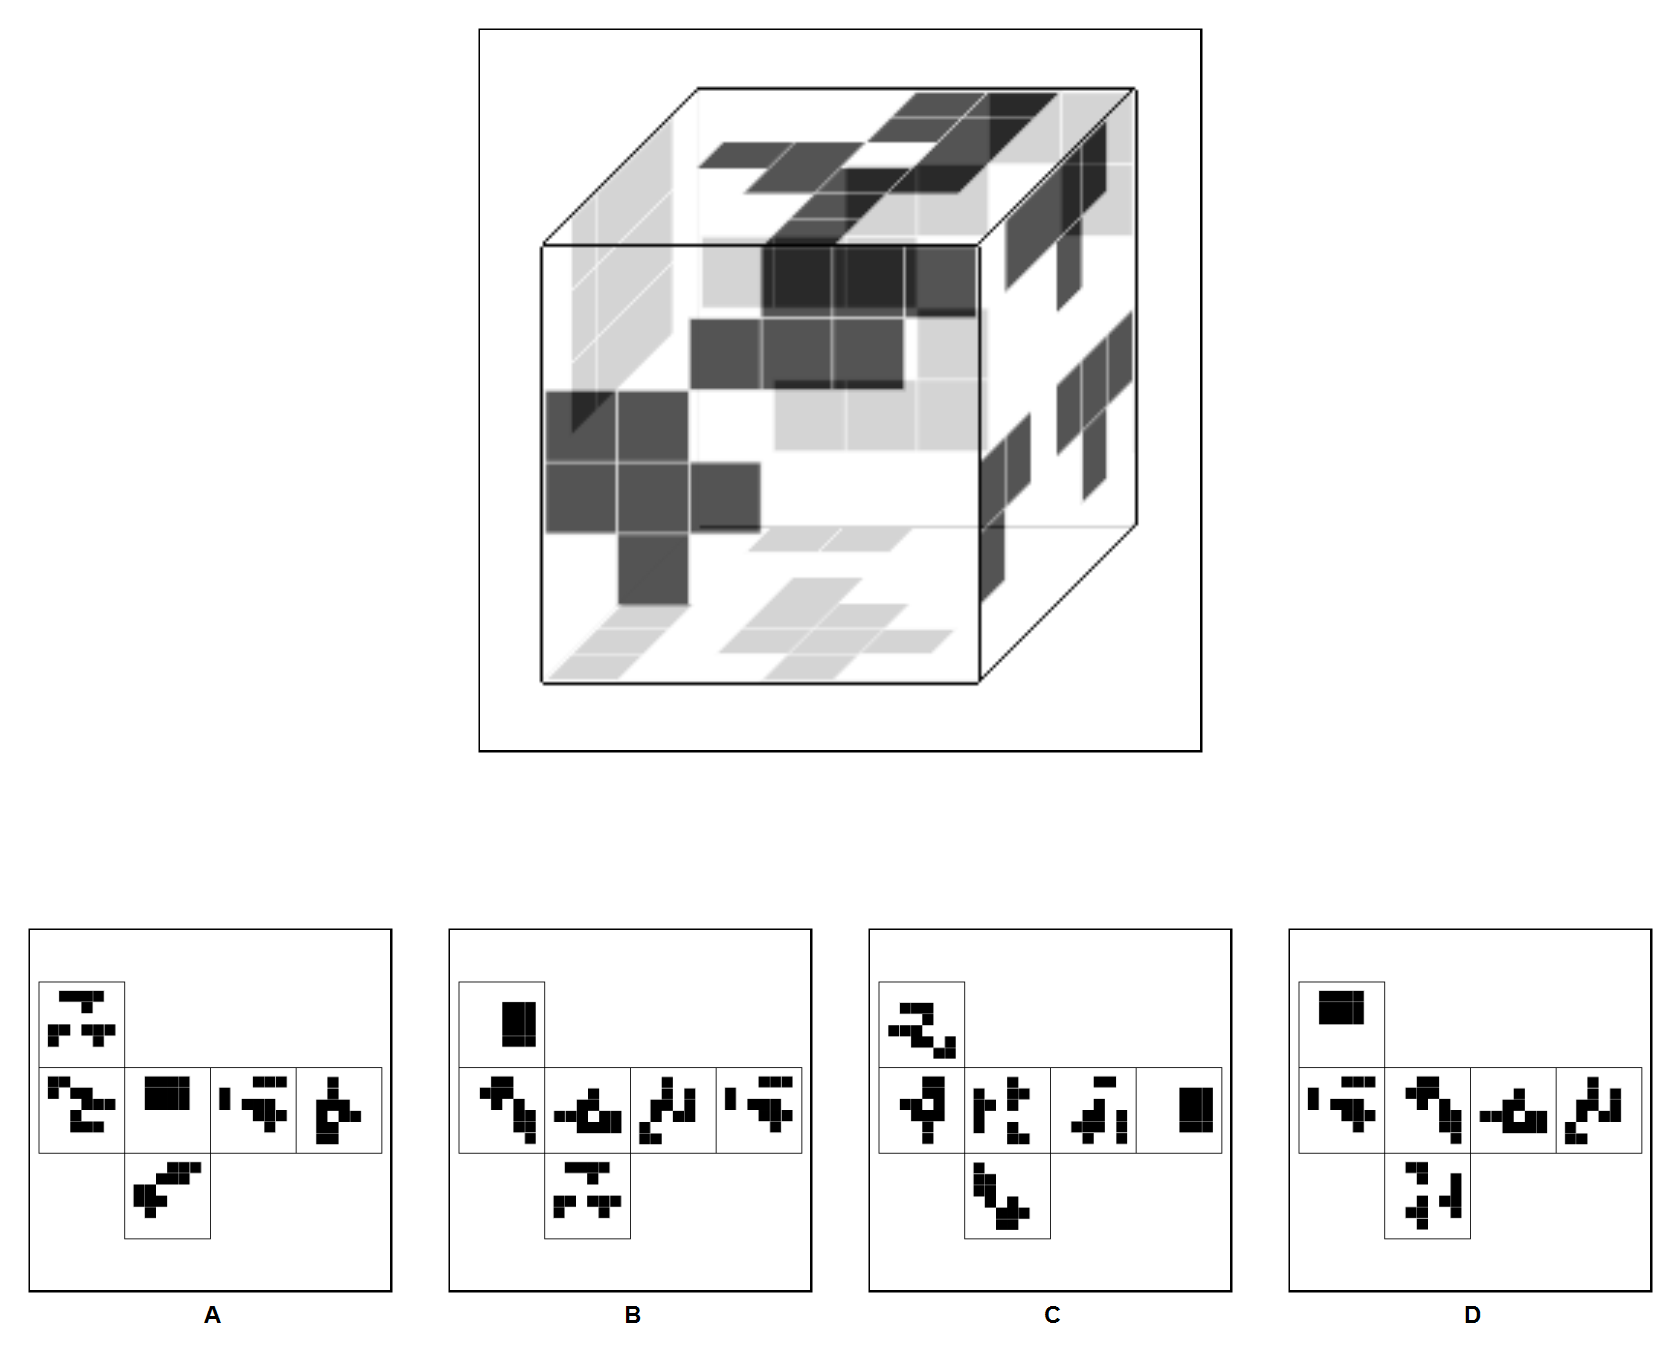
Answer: A